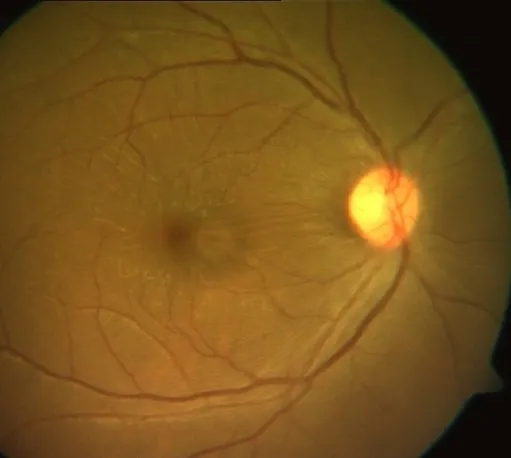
Color fundus photograph of the eye at presentation. Internal limiting membrane (ILM) folds over the macula and mild disc hyperemia are noteworthy.
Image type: ophthalmic_imaging (fundus_photograph)